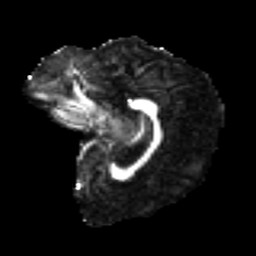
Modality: FA
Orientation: sagittal
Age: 26
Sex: female
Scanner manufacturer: ge
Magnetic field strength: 3 T
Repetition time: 7.8 s
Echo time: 0.0607 s